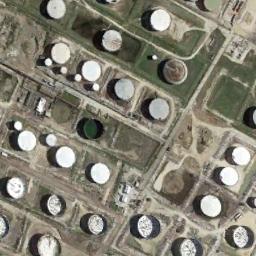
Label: storage_tank